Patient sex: F
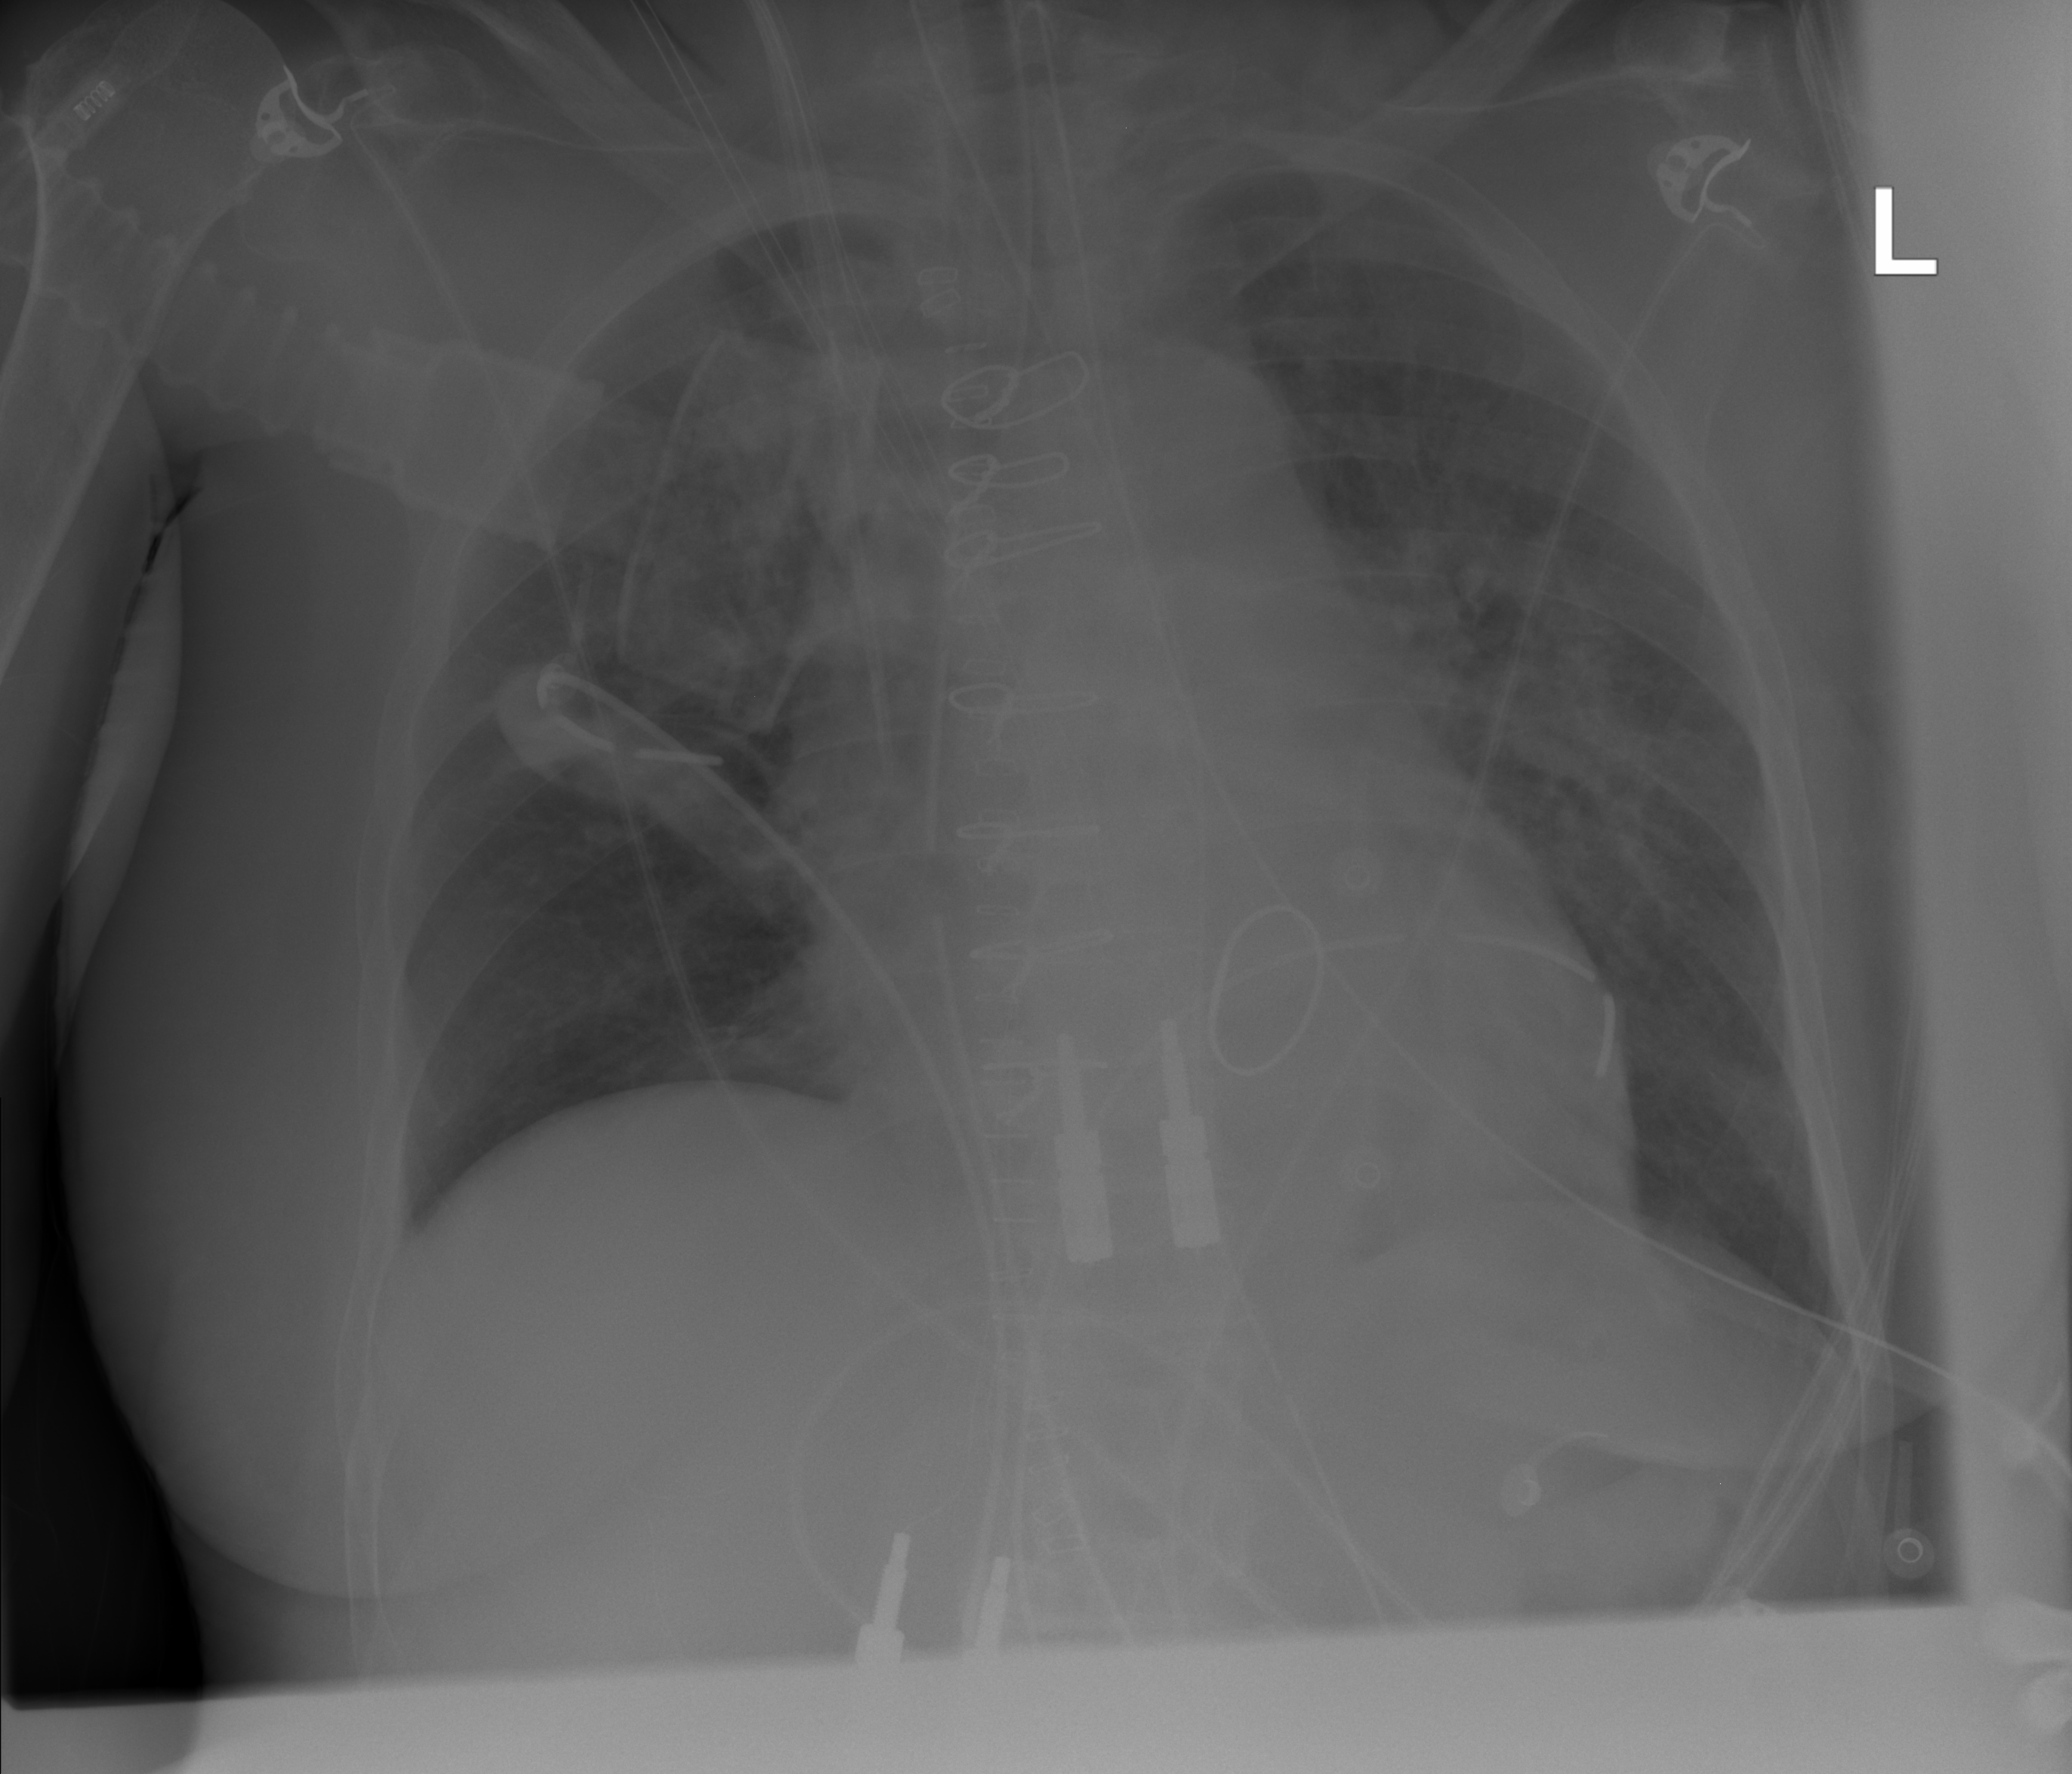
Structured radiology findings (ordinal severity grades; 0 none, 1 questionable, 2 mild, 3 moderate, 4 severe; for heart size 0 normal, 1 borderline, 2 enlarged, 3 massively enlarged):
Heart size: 0
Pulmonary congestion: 1
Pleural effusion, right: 0
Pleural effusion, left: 0
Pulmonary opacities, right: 0
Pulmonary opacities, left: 2
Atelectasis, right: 0
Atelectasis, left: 0